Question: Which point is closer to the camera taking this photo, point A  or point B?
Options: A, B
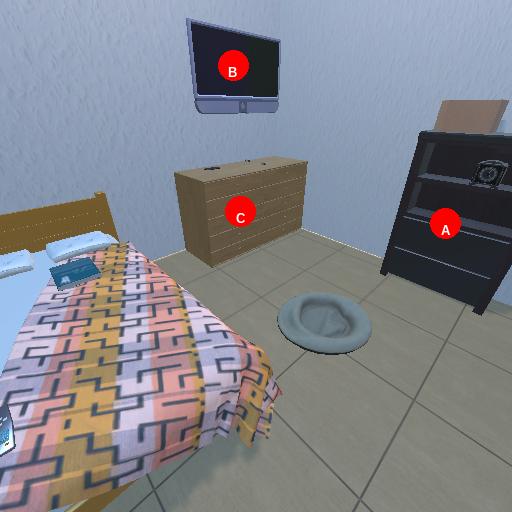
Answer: A